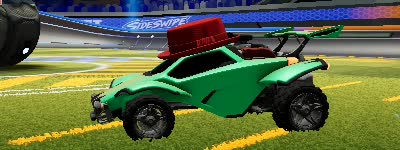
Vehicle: octane